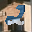
Label: 2